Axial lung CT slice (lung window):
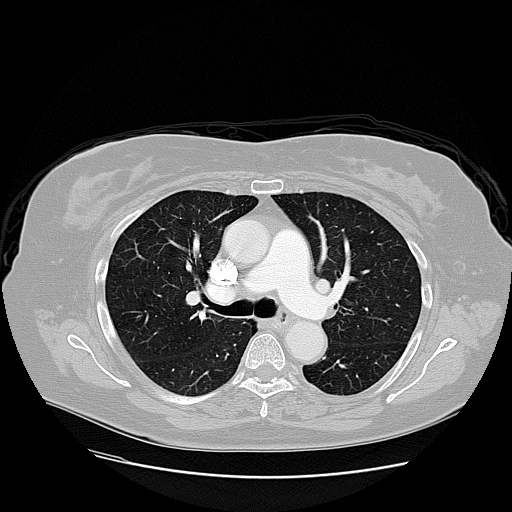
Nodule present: no